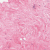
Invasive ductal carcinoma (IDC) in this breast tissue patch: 0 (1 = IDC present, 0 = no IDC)